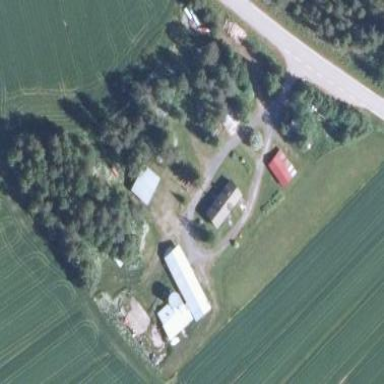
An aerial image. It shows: Farmyard area.